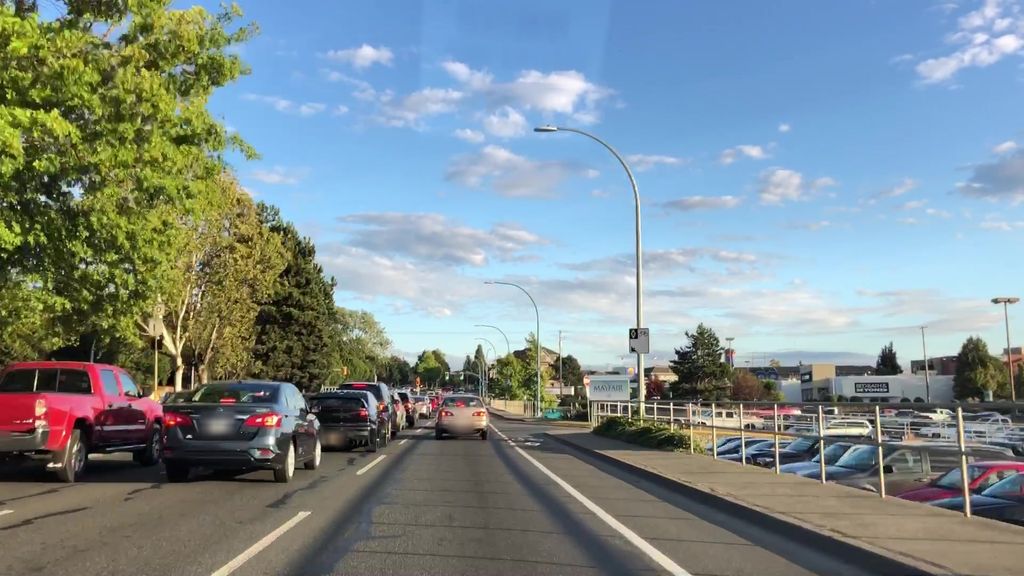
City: victoria